Interaction volume radius: 5 \u00c5
Interaction volume height: 10 \u00c5
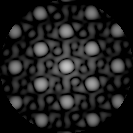
Disorder parameter: 0.06694